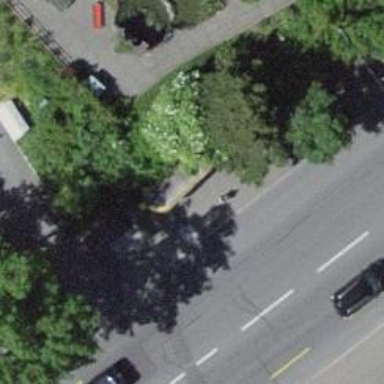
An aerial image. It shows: Bus stop with shelter. It is platform for public transport.